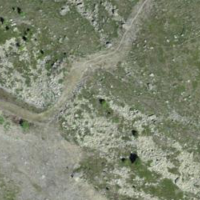
EUNIS habitat code: 31
Species observed at this site:
Chamaenerion angustifolium